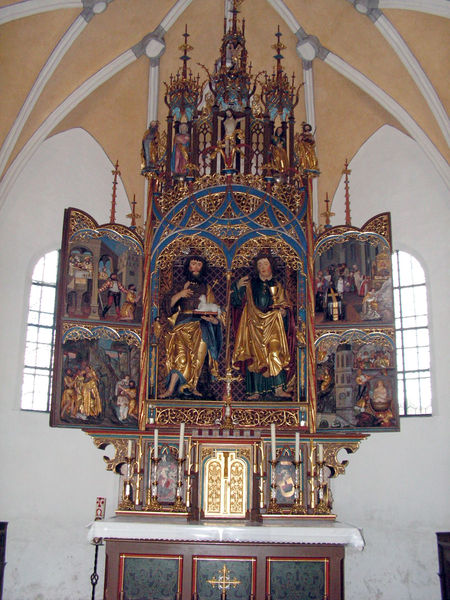
Titel: Pfarrkirche St. Johannes in Landau an der Isar
Standort: Landau an der Isar, Pfarrkirche St. Johannes (EU - D - Bayern)
Schlagwörter: blau, gemälde, mann, bunt, fenster, frau, holz, rot, silber, kirche, gold, paar, skulptur, verzierung, kerzen, leuchter, gewölbe, lamm, vergoldet, kreuz, altar, kerzenleuchter, skulpturen, jesus, monstranz, kapelle, gefasst, maria, szenen, fassung, joseph, tafelmalerei, kataloisch